Question: I have an image (let's say it's a simple rectangle) positioned on the left of my screen, which I can move up and down. When moving it upwards, I use some simple trigonometry to rotate it so that the rectangle "points" towards the upper right corner of the screen. When moving downwards, it points towards the lower left corner of the screen.
Given that my application uses the following coordinate system:

I use the following code to achieve the rotation:
'''
// moving upwards
rotation = -atan2(position.y , res.x - position.x));
// moving downwards
rotation = atan2(res.y - position.y , res.x - position.x));
'''
where 'res' is the reference point and 'position' is the position (upper left corner) of our rectangle image. (For information on 'atan2()': <URL>.
This works just fine: it rotates more when farther away from the reference point (res). However, let's say the image is all the way at the bottom of the screen. If we move it upwards, it will very suddenly rotate.
Is my question clear? How do I go about this?
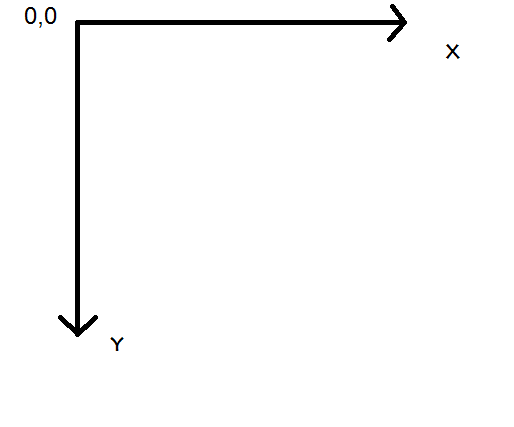
Answer: You can incrementally change the angle on each frame. For a very "smooth" rotation effect, you can use
'''
target_angle = ...
current_angle += (target_angle - current_angle) * smoothing_factor
'''
where 'smoothing_factor' gives the rate at which 'current_angle' should converge to 'target_angle'. For example, a value of 1 would be instantaneous, a value of 0.1 would probably give a smooth effect.
By doing this you may encounter the wraparound issue whereby something like going from 10 degrees to 350 degrees would go the wrong way. In such a case, use
'''
target_angle = ...
current_angle += diff(target_angle, current_angle) * smoothing_factor
'''
where
'''
diff(a, b) {
return atan2(sin(a - b), cos(a - b))
}
'''
This nice angle difference formula is taken from <URL>.